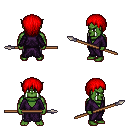
a pixel art fantasy rpg character, male body template, orc, green skin, purple robe, metal pants, red plain hairstyle, spear, four views (front, back, left, right), 2x2 character sprite sheet, small pixel art, hard edges, no anti-aliasing